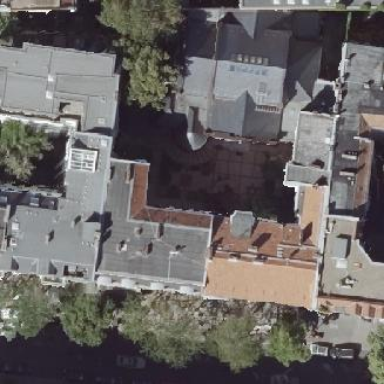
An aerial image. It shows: Residential building with double saltbox roof shape.